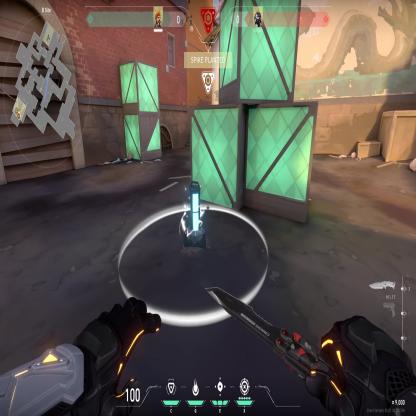
Label: planted spike